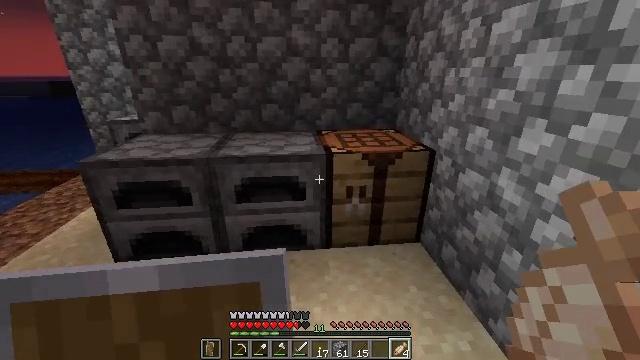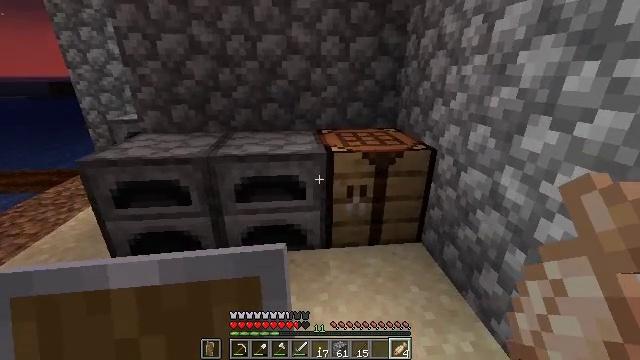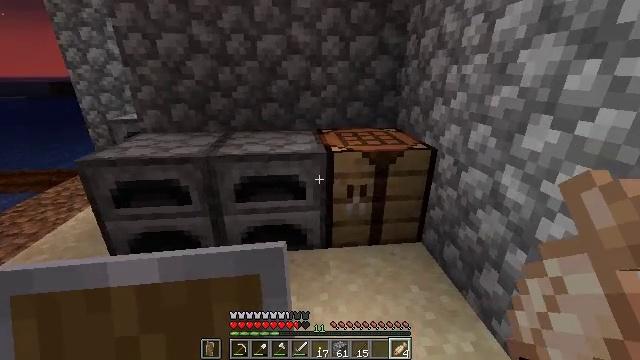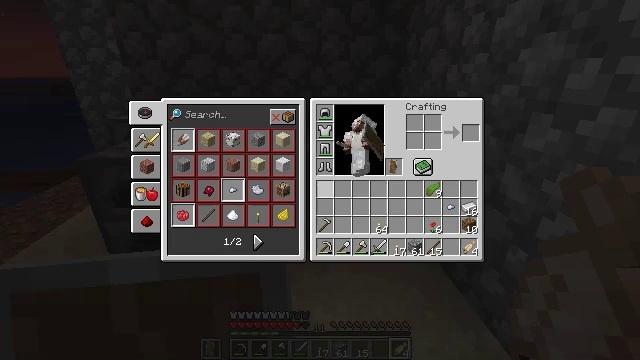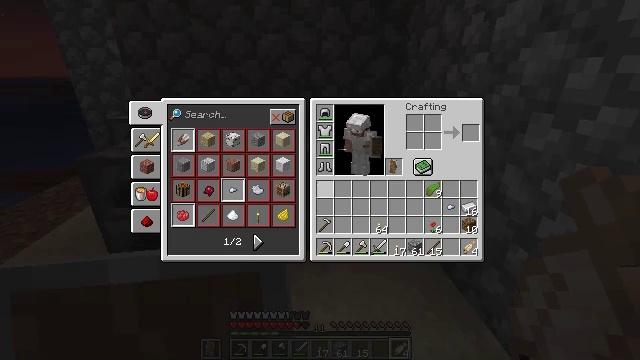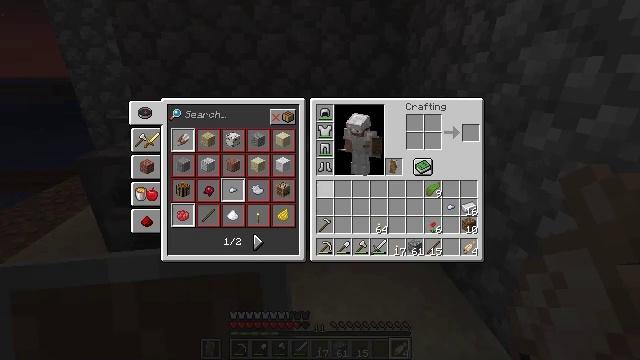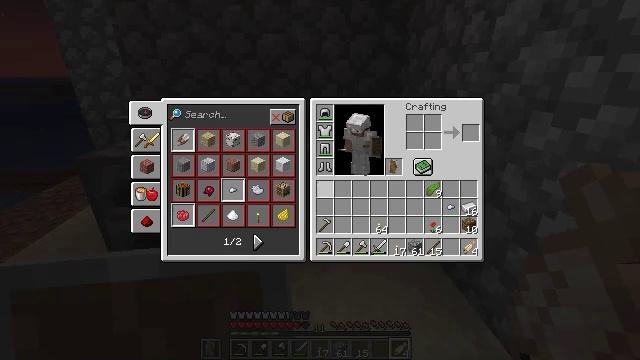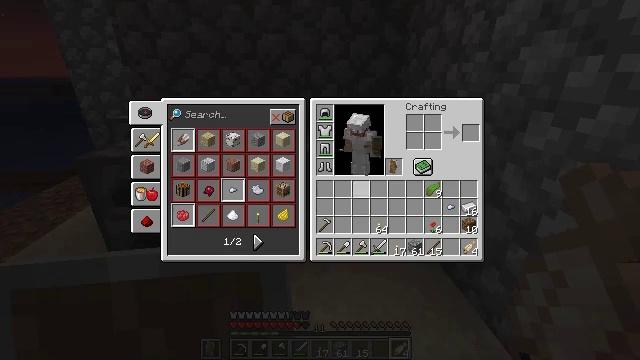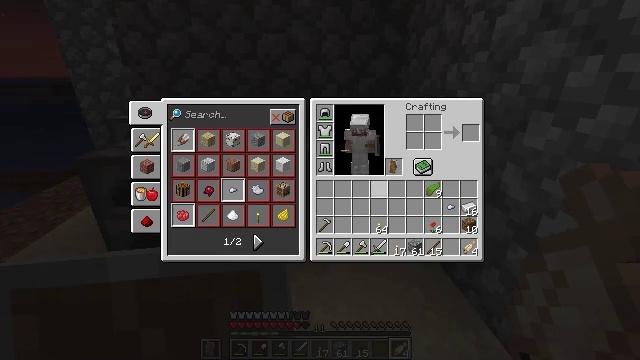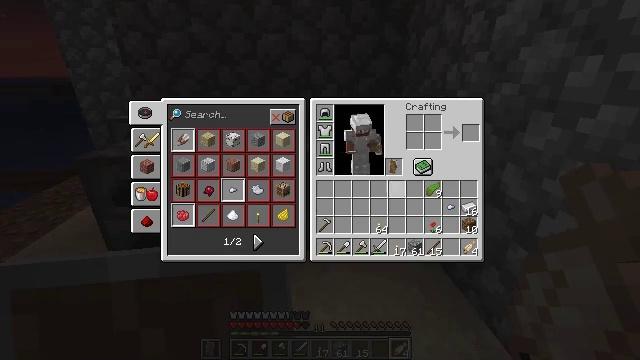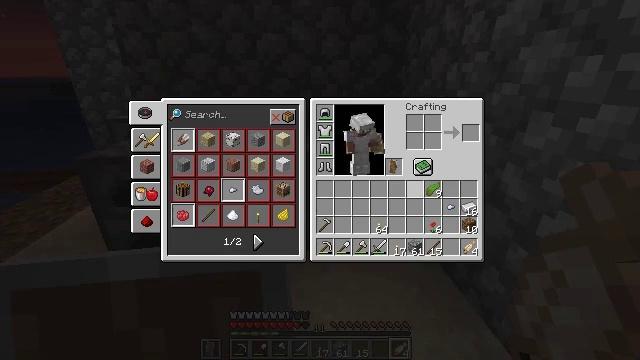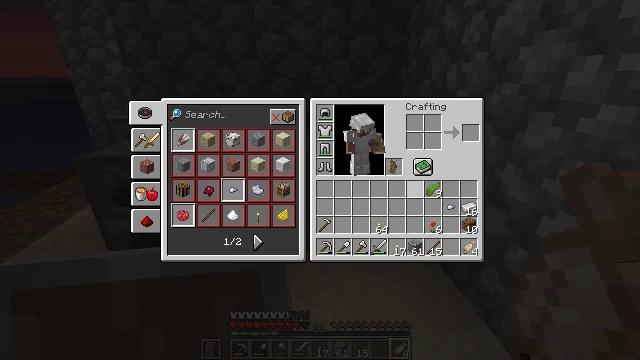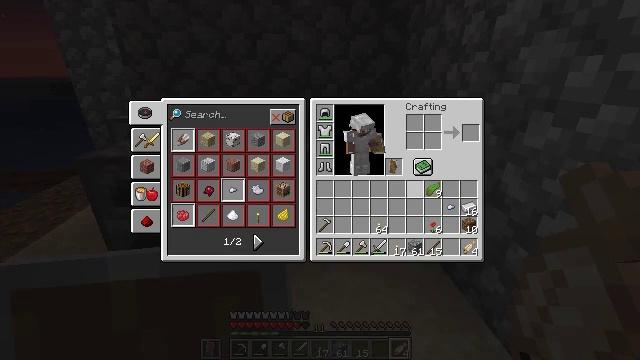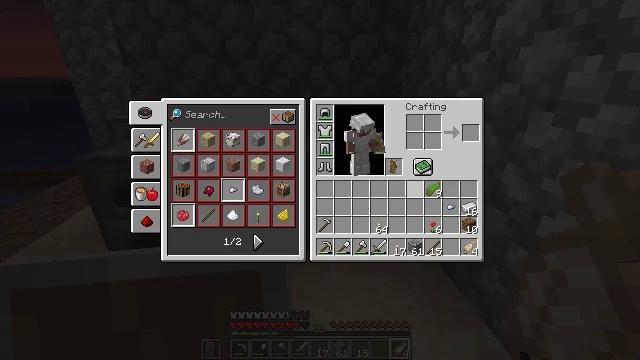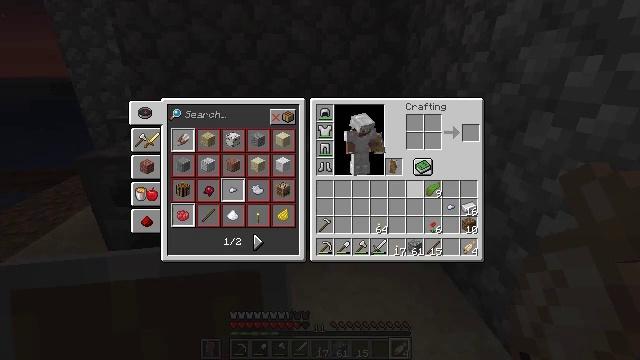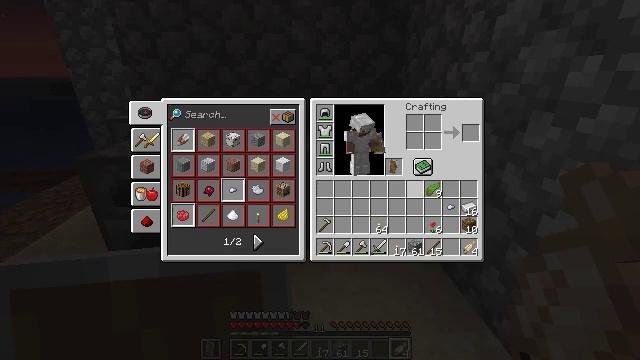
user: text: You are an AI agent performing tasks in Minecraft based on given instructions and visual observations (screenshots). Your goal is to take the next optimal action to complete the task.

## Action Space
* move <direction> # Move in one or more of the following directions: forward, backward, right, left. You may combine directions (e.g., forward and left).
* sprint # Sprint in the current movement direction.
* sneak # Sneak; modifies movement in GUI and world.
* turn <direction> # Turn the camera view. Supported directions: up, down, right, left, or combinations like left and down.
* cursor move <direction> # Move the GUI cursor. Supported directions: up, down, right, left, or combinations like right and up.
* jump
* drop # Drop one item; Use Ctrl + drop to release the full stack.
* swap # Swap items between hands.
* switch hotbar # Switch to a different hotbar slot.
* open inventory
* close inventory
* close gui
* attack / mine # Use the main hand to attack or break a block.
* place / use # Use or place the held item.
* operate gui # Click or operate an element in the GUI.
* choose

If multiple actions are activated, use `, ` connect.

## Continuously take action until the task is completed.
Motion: motion action
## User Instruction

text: Use a furnace to craft dried kelp.
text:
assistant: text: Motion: no_op
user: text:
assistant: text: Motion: no_op
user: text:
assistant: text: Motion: open inventory
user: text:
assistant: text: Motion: open inventory
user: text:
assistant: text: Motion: open inventory
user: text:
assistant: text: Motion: cursor move right, open inventory
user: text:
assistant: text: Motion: cursor move right
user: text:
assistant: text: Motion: cursor move right
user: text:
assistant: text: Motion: cursor move right
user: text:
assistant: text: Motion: cursor move right
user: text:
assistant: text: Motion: no_op
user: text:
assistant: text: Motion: no_op
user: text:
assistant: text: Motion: no_op
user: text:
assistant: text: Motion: no_op
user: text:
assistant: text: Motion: no_op
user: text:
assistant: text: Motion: no_op
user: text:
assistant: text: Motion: no_op
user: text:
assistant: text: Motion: no_op
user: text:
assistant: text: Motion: no_op
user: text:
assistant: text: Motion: no_op
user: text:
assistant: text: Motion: no_op
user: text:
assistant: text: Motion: no_op
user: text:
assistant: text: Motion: no_op
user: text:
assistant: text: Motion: no_op
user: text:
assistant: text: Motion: no_op
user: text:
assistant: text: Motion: no_op
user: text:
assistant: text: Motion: no_op
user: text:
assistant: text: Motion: no_op
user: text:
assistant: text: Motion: no_op
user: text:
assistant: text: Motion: no_op